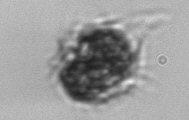
Label: Mesodinium